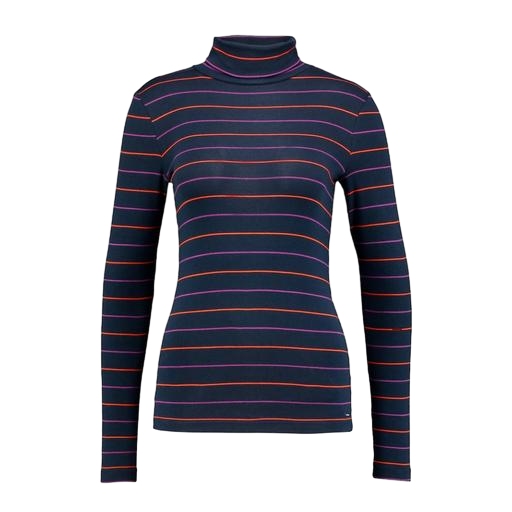
multicolor skinny stretch polo shirt, striped tight fitting tee, high-neck ribbed-jersey t-shirt, white background